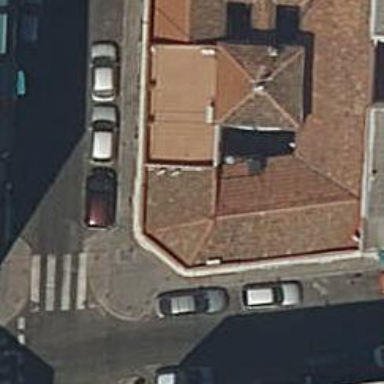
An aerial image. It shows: Bar.